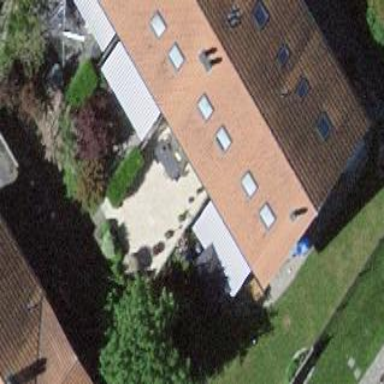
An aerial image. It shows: Terrace building.